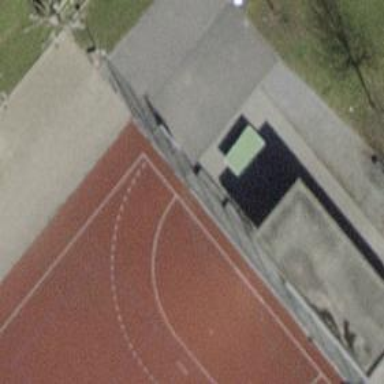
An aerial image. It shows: Pitch for leisure activities.